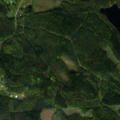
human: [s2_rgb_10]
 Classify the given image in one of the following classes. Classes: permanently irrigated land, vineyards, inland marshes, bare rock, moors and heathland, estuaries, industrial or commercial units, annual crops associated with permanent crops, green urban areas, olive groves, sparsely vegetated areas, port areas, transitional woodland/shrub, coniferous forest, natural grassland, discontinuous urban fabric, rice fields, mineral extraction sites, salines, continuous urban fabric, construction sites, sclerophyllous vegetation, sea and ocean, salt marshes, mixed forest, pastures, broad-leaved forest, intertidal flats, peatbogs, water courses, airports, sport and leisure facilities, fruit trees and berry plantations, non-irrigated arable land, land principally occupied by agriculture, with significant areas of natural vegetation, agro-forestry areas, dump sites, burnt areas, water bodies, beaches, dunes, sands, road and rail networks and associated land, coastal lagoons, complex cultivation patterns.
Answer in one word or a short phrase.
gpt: coniferous forest, mixed forest